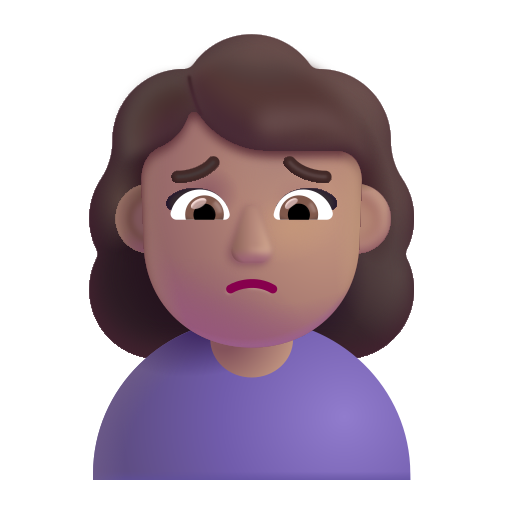
woman frowning color